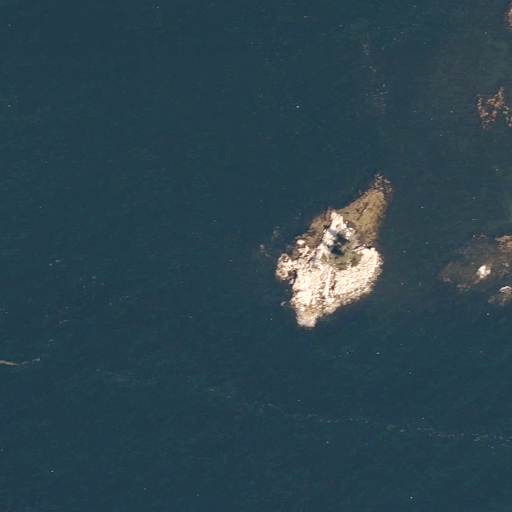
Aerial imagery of island in Maine named Thrumcap Island containing open water, barren land, and herbaceous wetlands